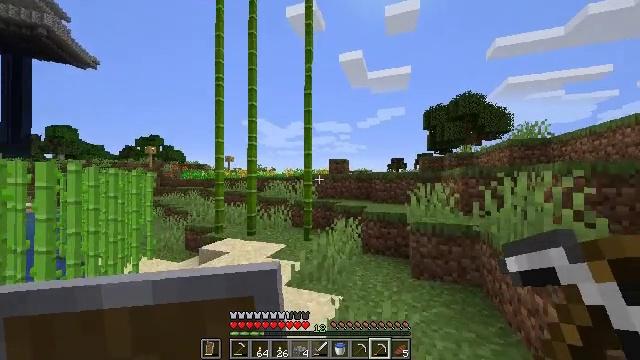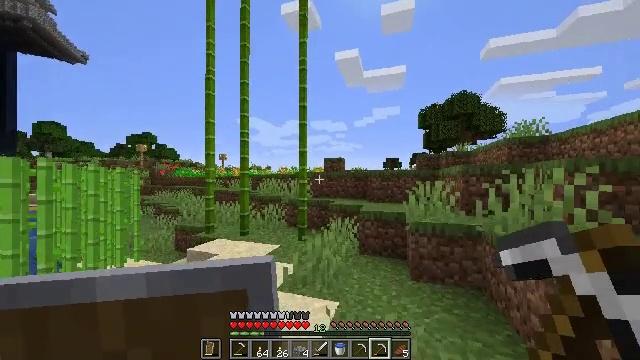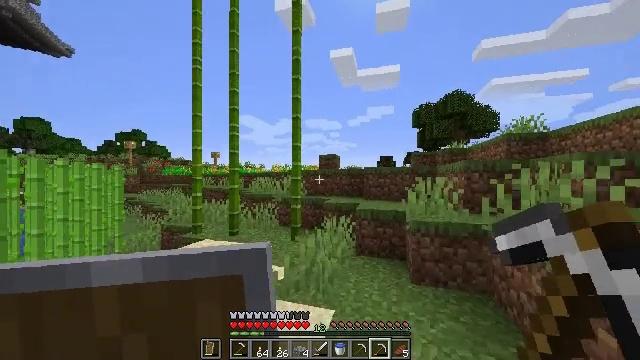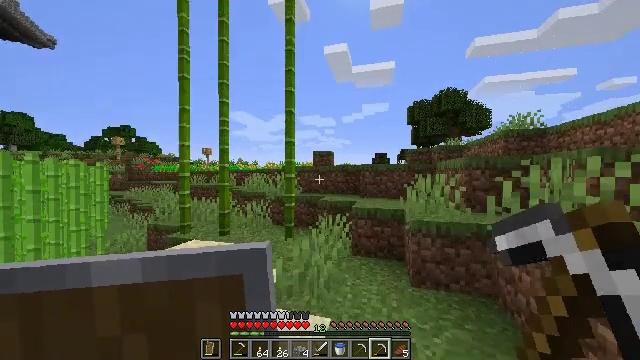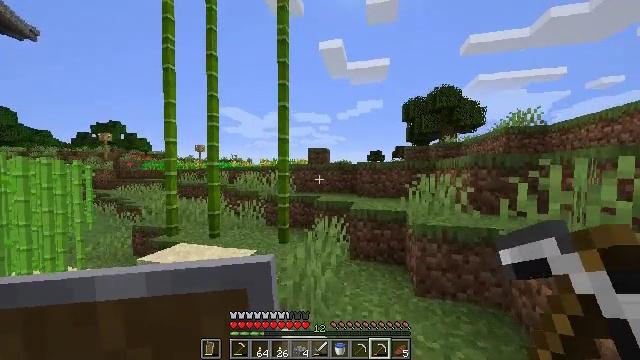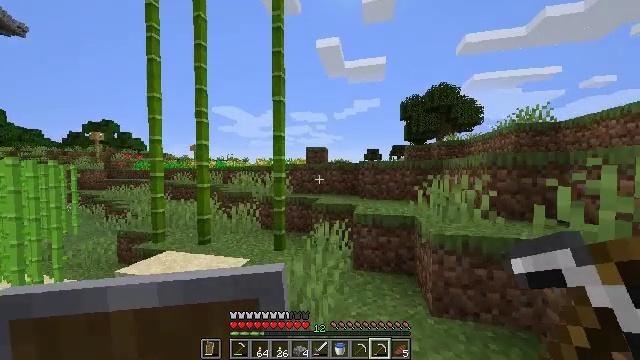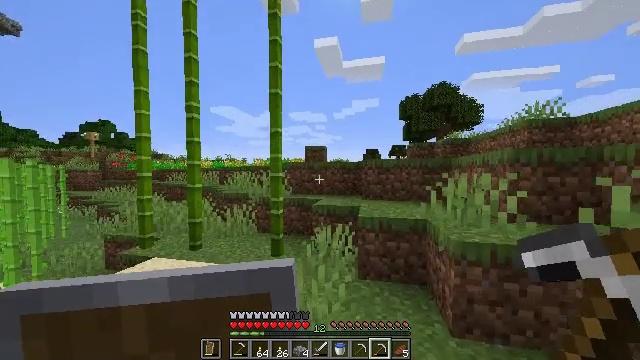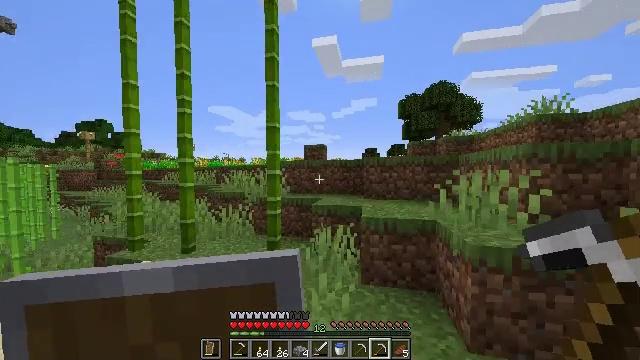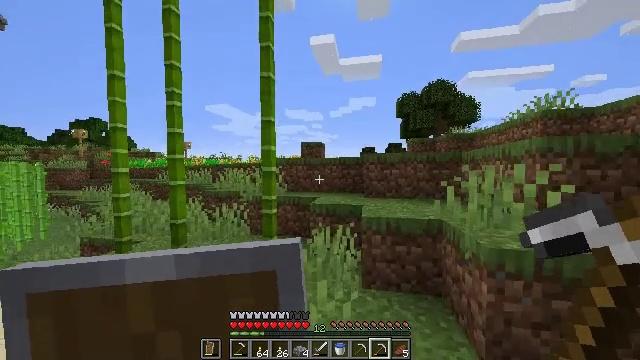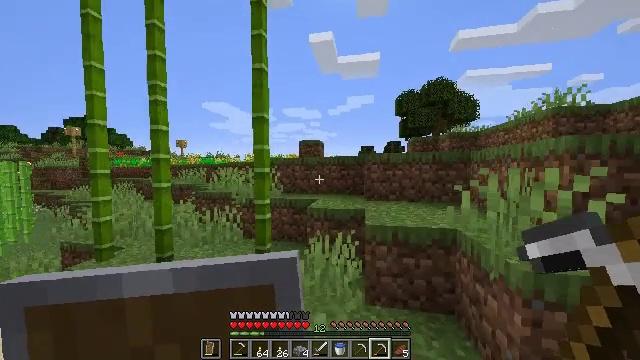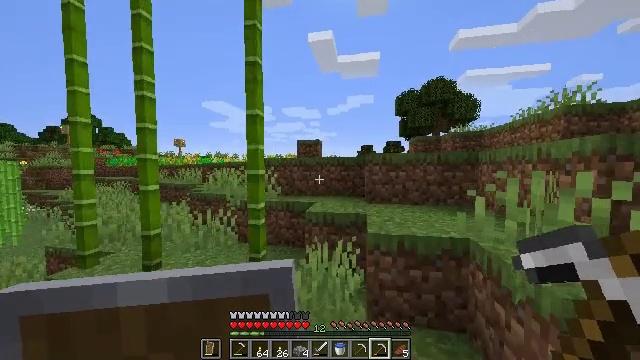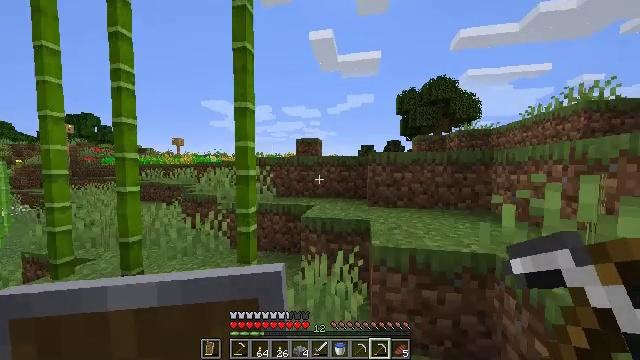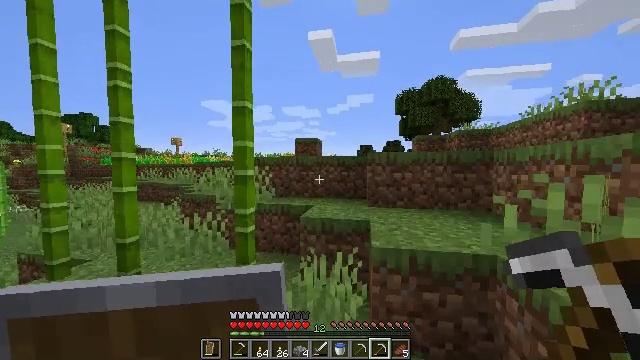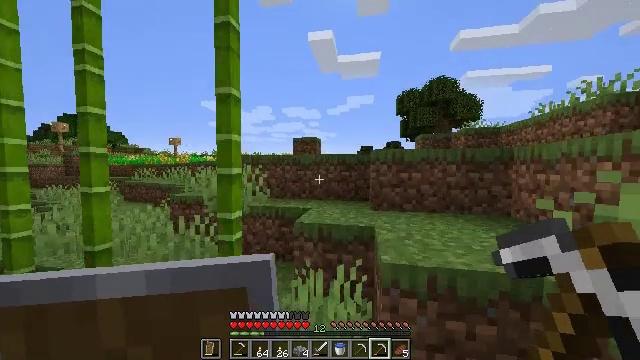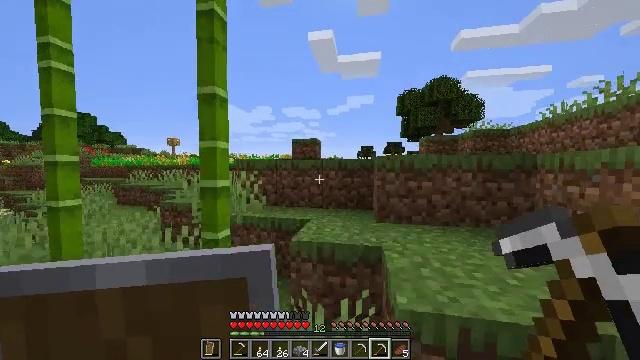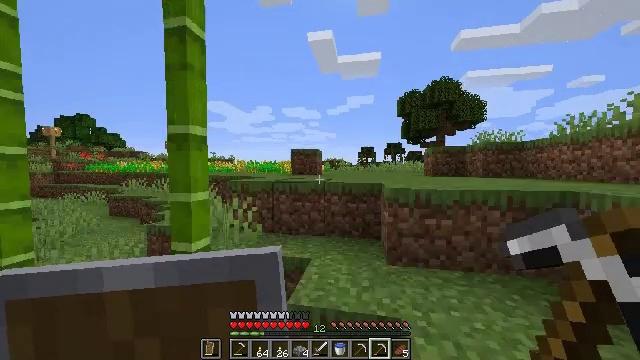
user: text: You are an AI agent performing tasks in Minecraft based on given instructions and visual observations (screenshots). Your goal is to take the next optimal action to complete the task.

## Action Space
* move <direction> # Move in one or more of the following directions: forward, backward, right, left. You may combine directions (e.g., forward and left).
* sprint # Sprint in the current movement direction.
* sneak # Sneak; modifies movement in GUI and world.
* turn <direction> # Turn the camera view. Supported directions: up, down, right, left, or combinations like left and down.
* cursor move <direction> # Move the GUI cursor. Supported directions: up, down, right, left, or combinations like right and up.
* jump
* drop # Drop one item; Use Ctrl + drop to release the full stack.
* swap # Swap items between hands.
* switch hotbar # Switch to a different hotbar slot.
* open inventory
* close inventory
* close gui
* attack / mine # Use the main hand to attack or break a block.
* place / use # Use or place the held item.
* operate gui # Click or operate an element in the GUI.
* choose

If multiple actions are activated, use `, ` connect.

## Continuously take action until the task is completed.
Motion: motion action
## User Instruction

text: Gather potatoes by left-clicking.
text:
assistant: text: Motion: move forward, turn right
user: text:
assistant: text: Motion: move forward, turn right
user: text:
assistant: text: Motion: move forward, turn right
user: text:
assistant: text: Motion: move forward, turn right
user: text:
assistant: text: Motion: move forward
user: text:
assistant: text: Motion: move forward
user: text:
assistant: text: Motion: move forward
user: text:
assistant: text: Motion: move forward
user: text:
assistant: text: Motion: move forward
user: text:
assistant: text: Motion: move forward
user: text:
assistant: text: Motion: move forward
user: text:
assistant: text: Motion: move forward
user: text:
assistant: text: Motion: move forward
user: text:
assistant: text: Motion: move forward, jump
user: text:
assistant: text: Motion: move forward, jump
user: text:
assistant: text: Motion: move forward, jump
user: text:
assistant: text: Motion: move forward
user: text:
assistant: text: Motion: move forward
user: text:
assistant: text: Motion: move forward
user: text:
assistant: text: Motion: move forward
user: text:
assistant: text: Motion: move forward
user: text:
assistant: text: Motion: move forward, jump
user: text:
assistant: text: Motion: move forward, turn right, jump
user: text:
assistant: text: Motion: move forward, jump
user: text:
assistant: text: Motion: move forward
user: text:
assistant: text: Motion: move forward
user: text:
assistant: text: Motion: move forward
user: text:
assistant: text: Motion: move forward
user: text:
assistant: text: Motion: move forward
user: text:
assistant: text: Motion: move forward